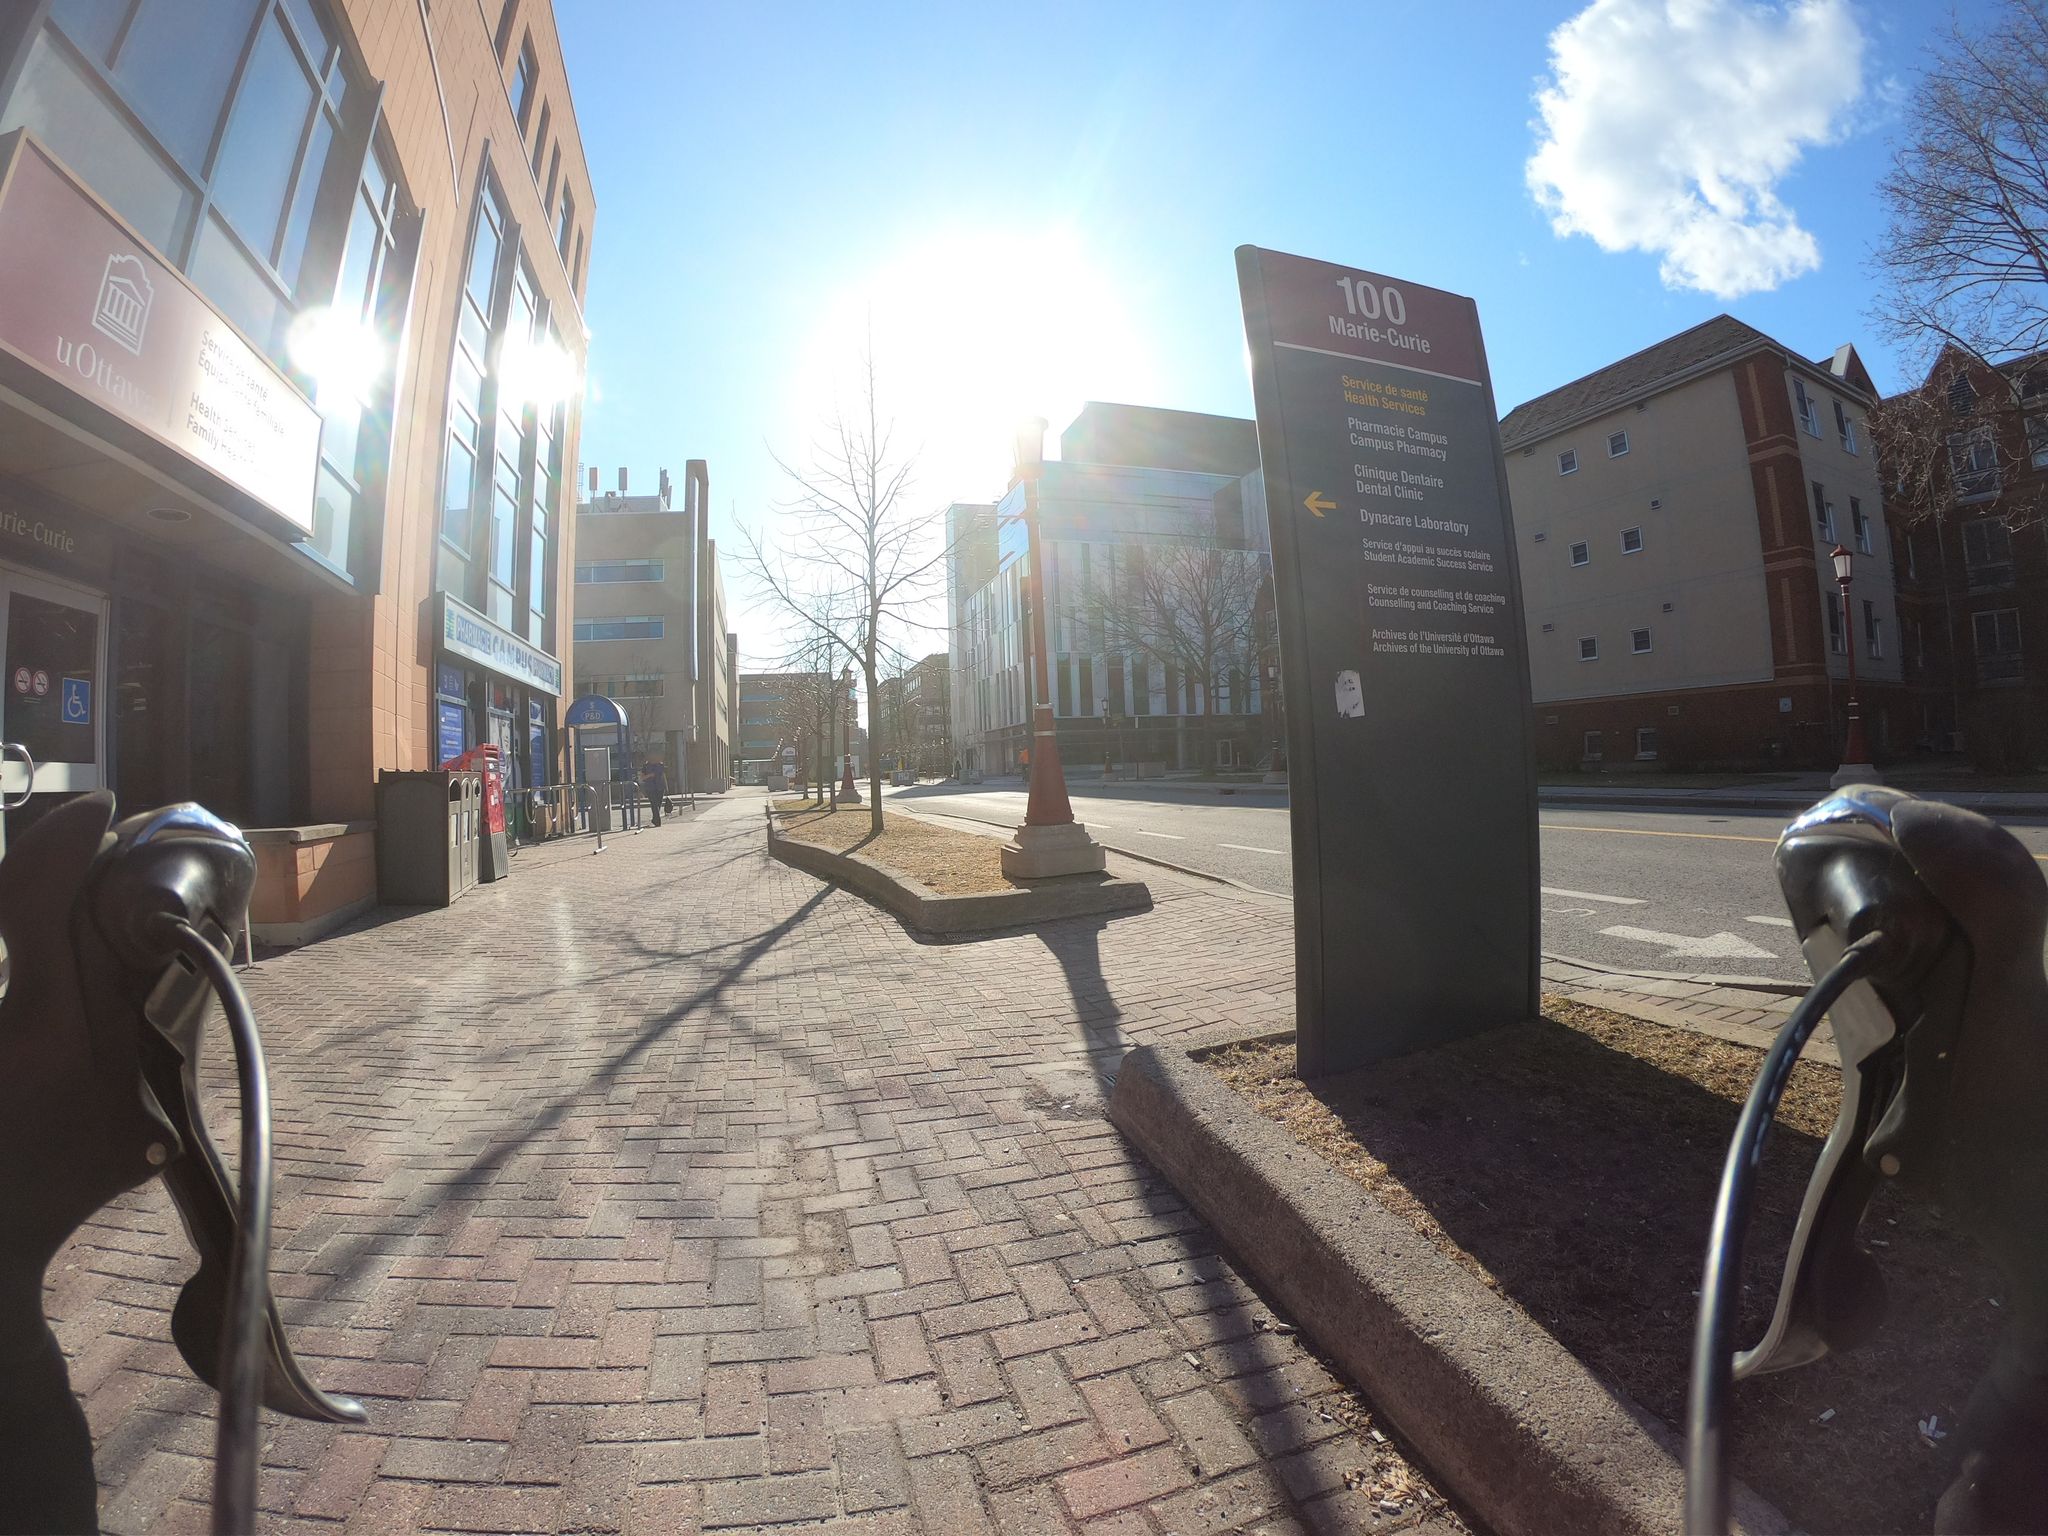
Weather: clear
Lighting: day
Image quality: good
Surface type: walking surface
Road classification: footway
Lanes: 2
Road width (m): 2
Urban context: urban centre
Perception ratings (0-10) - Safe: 5.84, Lively: 8.28, Beautiful: 5.84, Boring: 0.5, Depressing: 3.73, Wealthy: 6.08